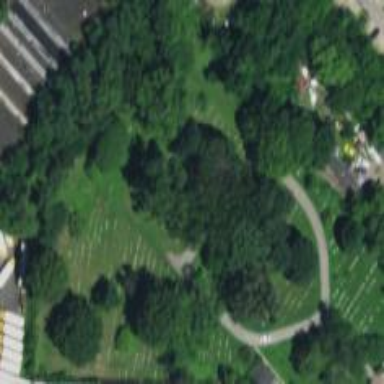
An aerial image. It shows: Cemetery.